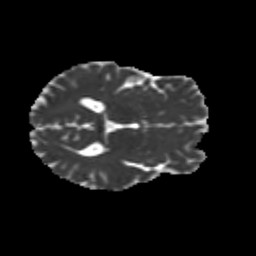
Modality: MD
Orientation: axial
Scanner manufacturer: siemens
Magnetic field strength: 3 T
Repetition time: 9.2 s
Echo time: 0.084 s